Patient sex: F
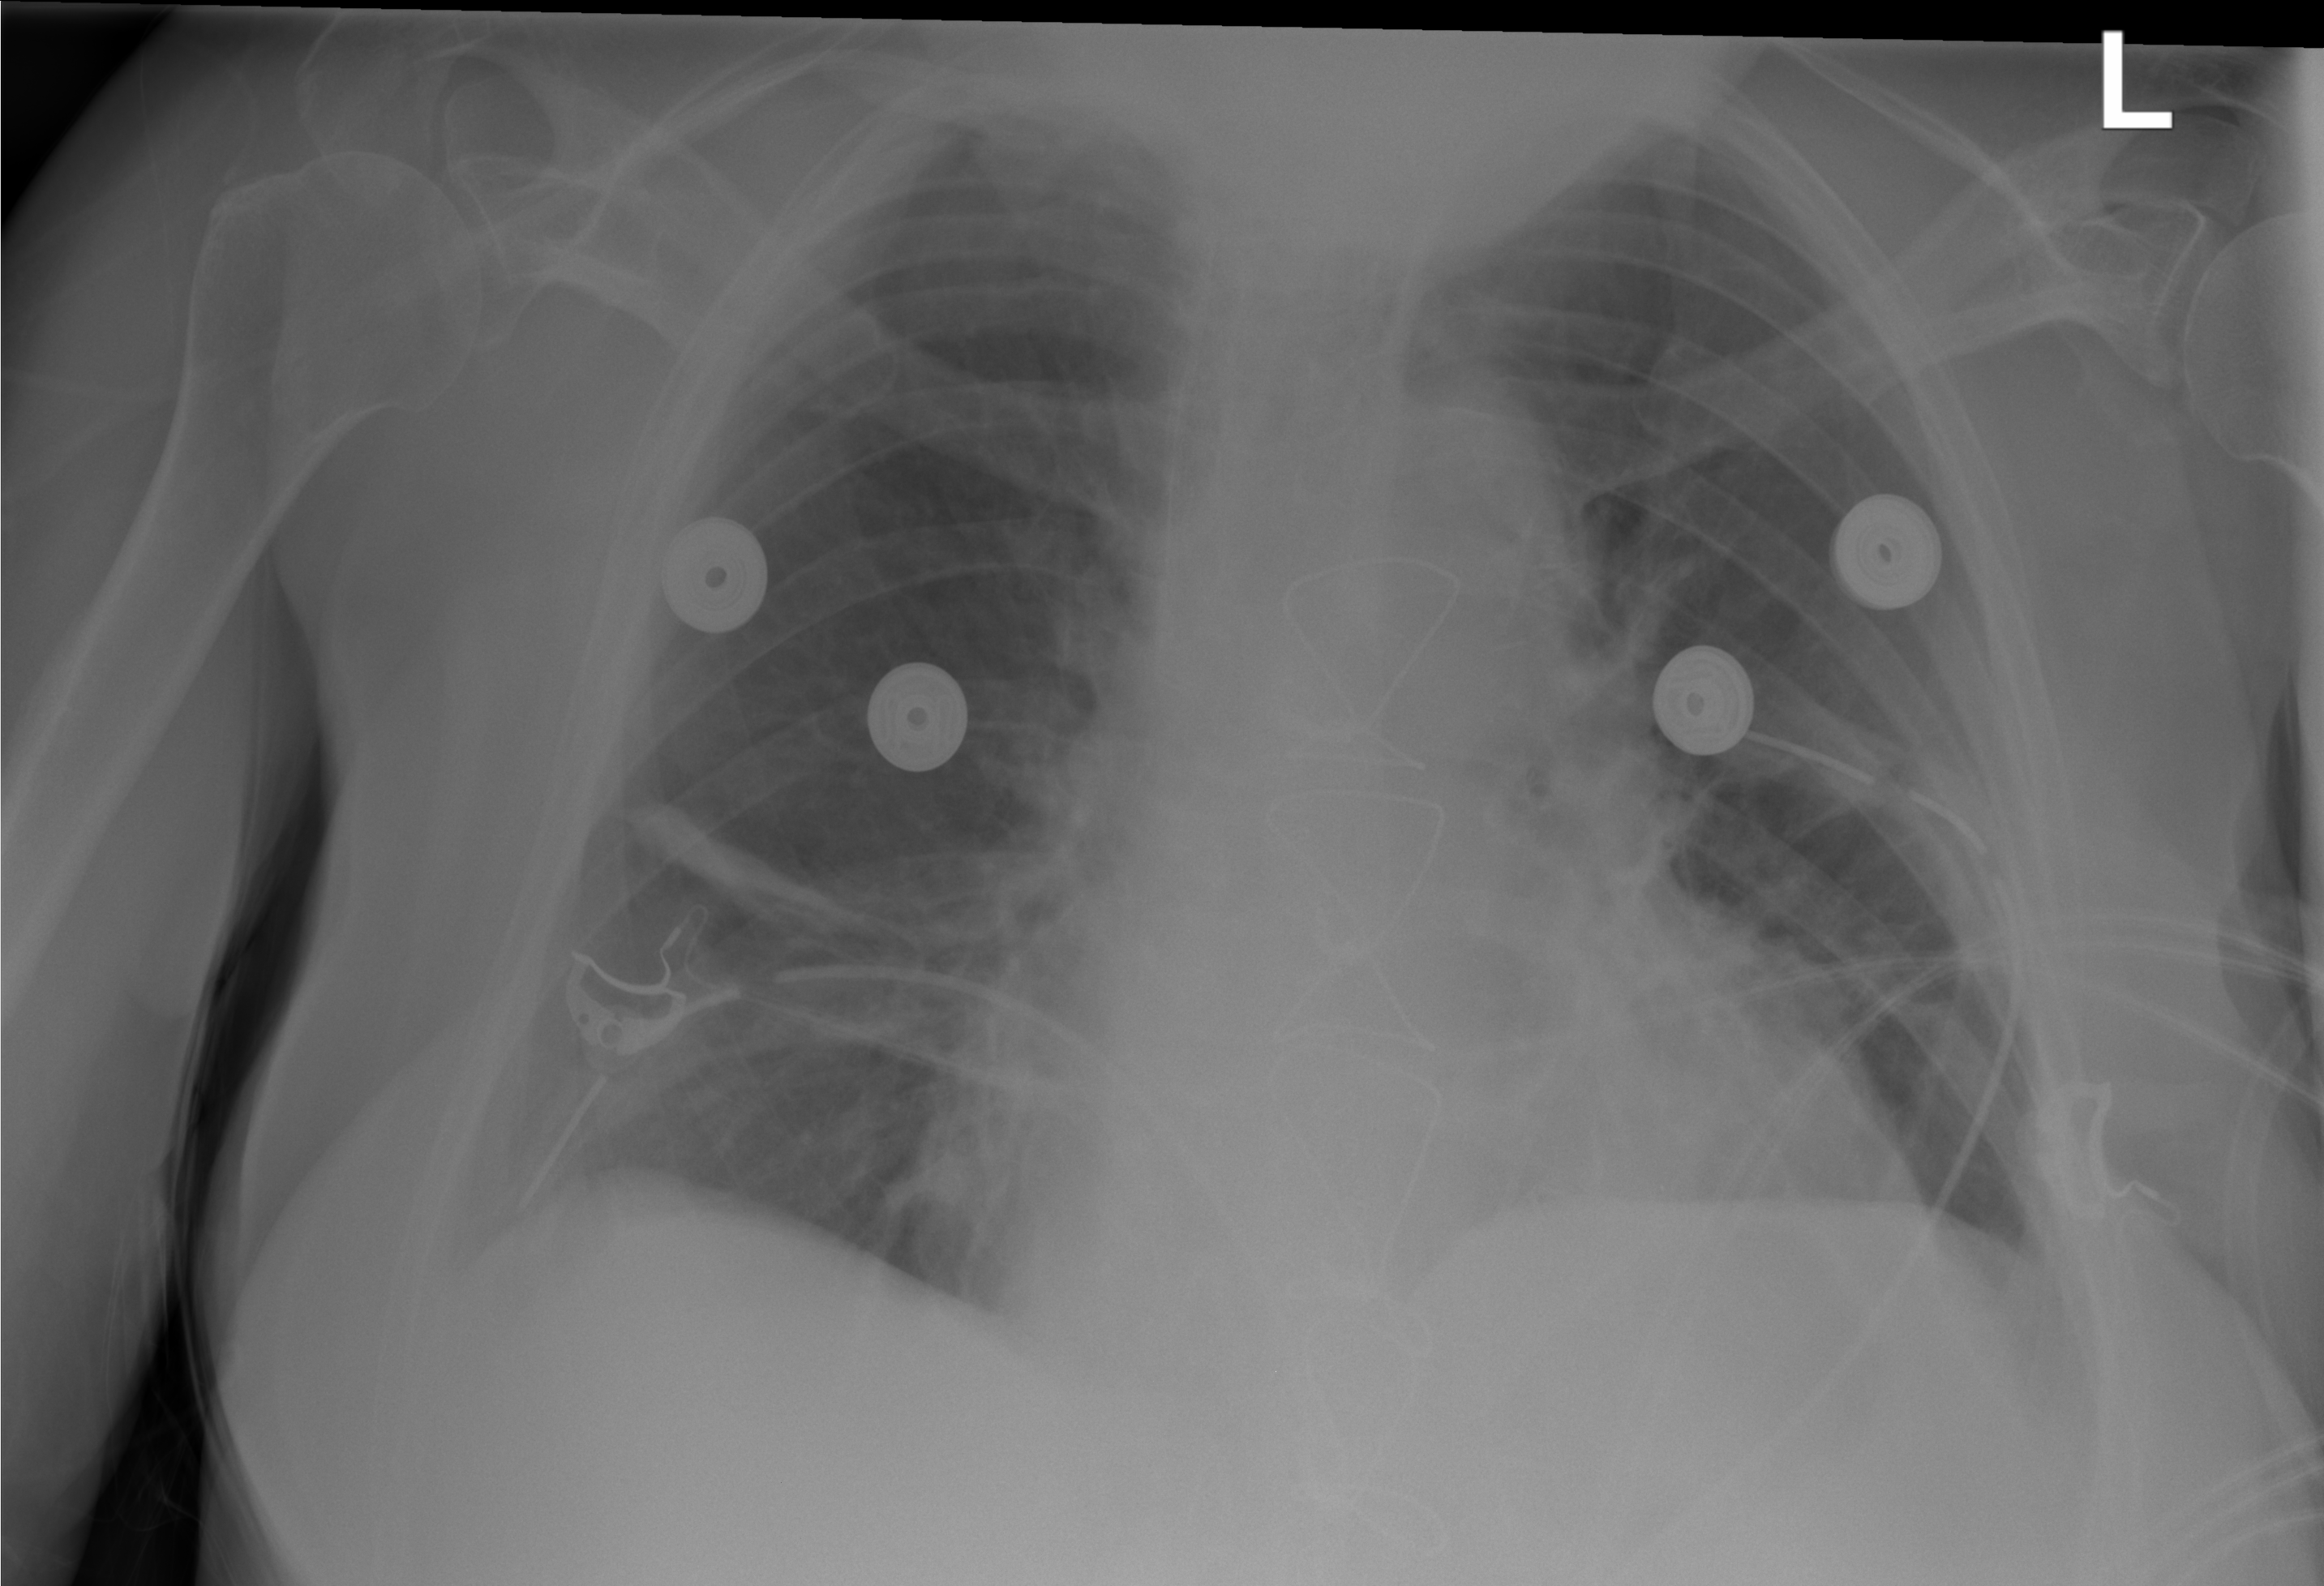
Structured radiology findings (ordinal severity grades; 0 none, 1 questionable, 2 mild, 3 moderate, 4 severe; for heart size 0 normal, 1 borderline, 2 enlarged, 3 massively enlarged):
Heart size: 1
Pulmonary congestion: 0
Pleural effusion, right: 0
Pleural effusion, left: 0
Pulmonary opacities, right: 1
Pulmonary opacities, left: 0
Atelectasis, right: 2
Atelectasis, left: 2